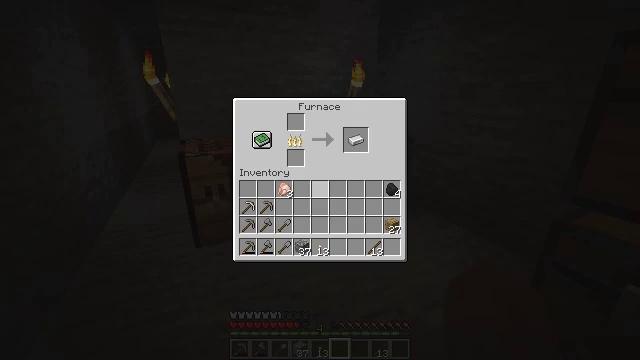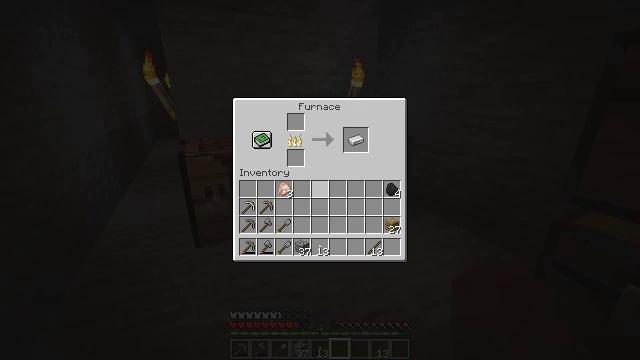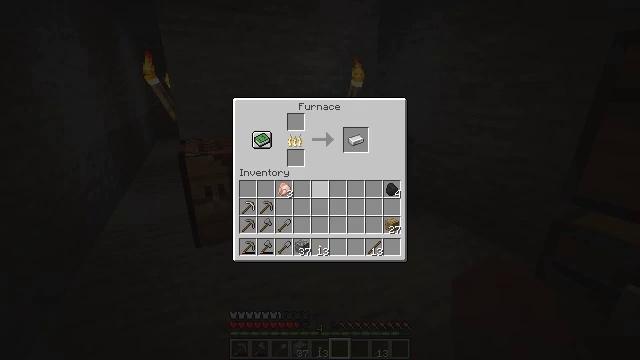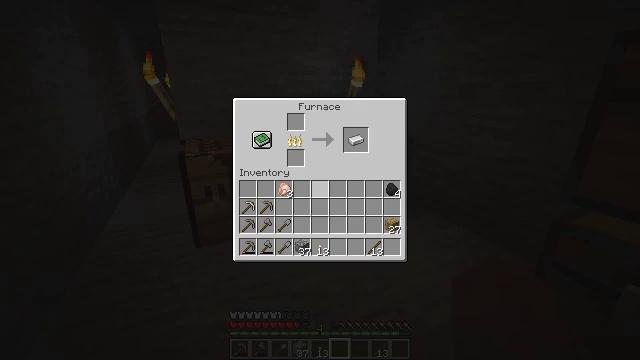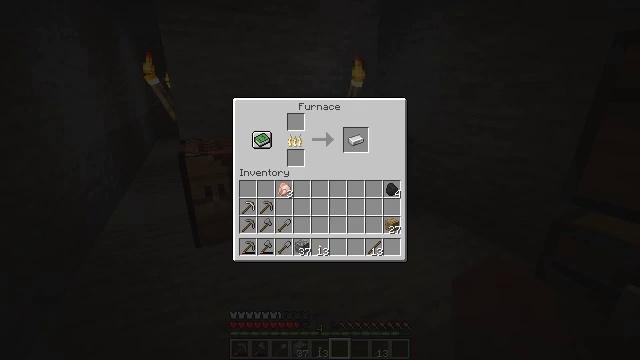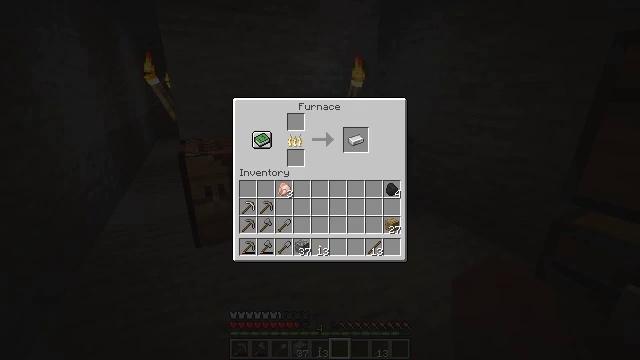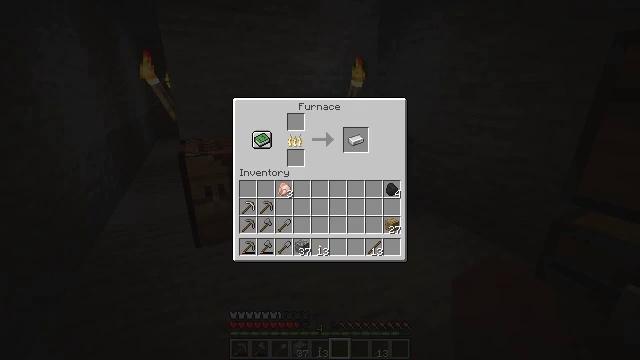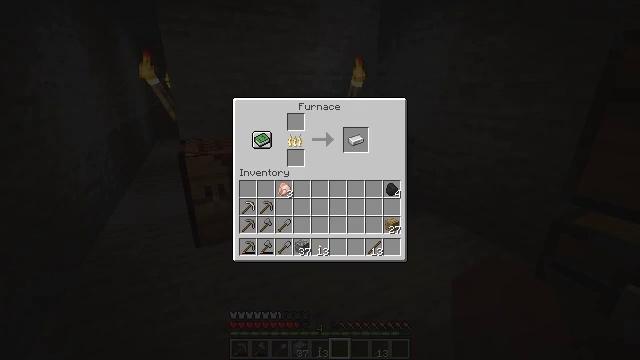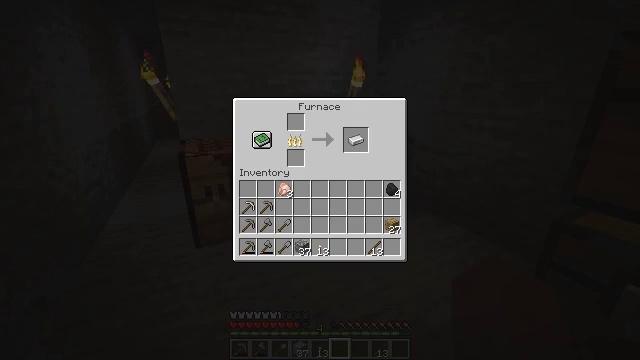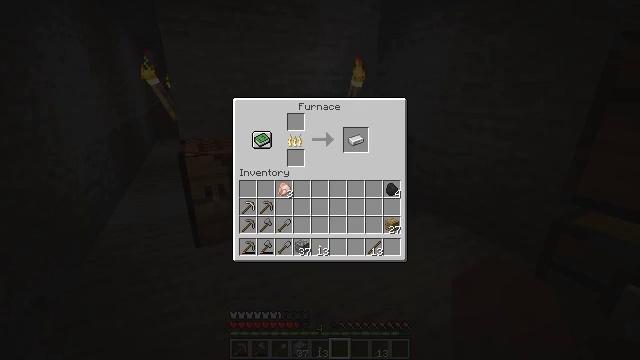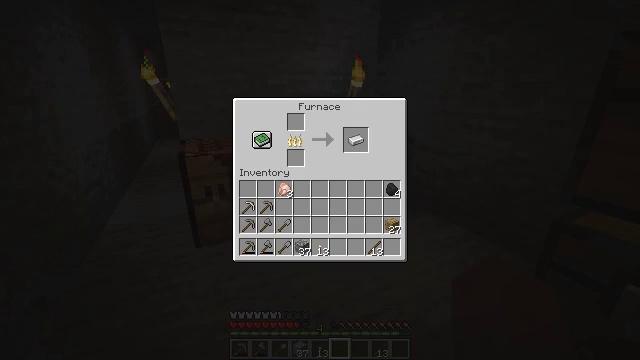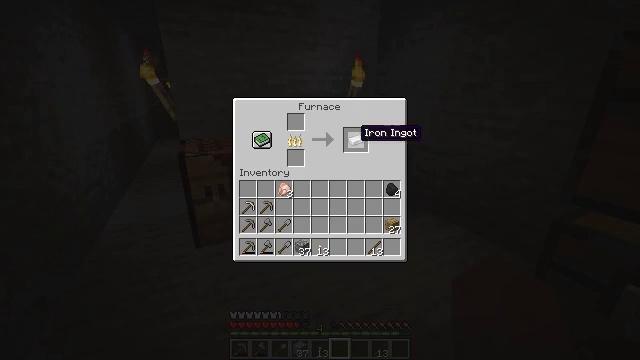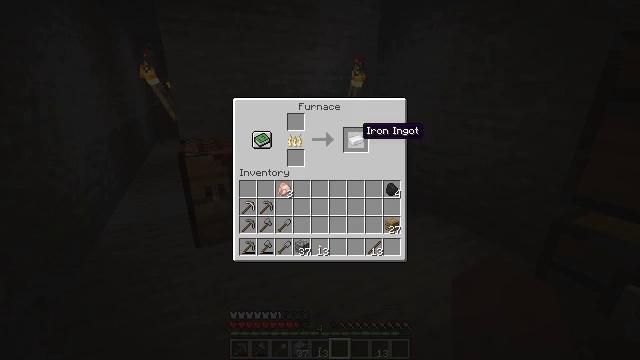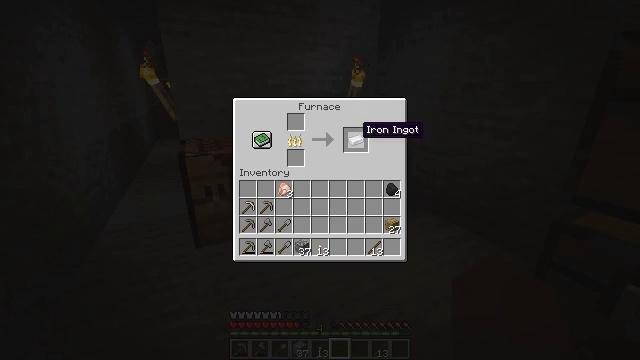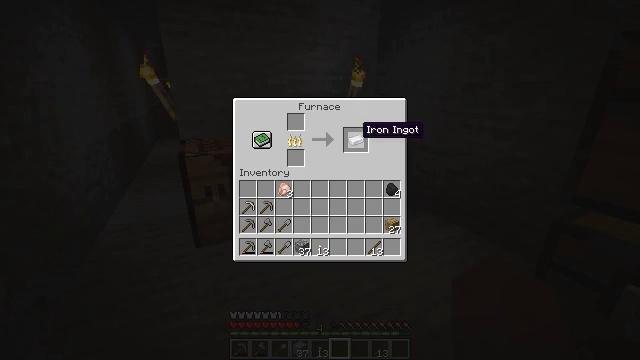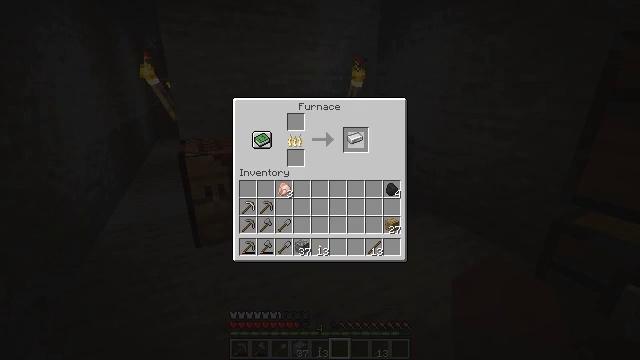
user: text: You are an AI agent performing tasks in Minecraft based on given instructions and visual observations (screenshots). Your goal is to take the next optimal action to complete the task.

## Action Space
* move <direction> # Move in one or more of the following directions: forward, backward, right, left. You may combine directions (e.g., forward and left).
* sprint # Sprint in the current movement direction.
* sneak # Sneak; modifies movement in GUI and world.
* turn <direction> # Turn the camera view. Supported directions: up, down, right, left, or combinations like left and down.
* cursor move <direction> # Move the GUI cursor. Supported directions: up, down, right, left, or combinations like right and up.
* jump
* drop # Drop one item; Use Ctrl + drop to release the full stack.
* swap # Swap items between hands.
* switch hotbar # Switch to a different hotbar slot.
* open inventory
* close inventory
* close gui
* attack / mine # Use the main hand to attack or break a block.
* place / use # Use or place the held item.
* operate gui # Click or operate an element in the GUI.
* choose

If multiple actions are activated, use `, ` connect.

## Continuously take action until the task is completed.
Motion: motion action
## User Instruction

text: Heat up iron ore to form an iron ingot.
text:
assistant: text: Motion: no_op
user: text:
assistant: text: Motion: no_op
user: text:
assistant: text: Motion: no_op
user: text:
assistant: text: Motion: no_op
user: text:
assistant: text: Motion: no_op
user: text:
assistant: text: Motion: cursor move up
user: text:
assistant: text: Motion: no_op
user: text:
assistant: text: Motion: no_op
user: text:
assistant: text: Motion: no_op
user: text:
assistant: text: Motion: cursor move right
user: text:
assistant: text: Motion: cursor move right
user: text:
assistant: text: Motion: no_op
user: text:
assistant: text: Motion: no_op
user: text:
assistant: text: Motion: no_op
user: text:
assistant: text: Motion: operate gui
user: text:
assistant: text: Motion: operate gui
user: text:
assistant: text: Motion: operate gui
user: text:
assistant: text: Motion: no_op
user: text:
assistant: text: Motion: cursor move down
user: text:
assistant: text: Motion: no_op